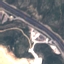
Label: Highway